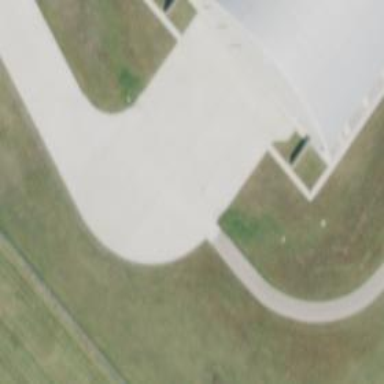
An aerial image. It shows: View of taxiway at the airport.